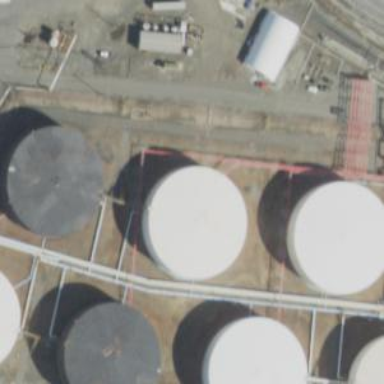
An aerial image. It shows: Storage tank which is man-made and housed in building.